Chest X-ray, AP view. Patient: 55 years old, sex F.
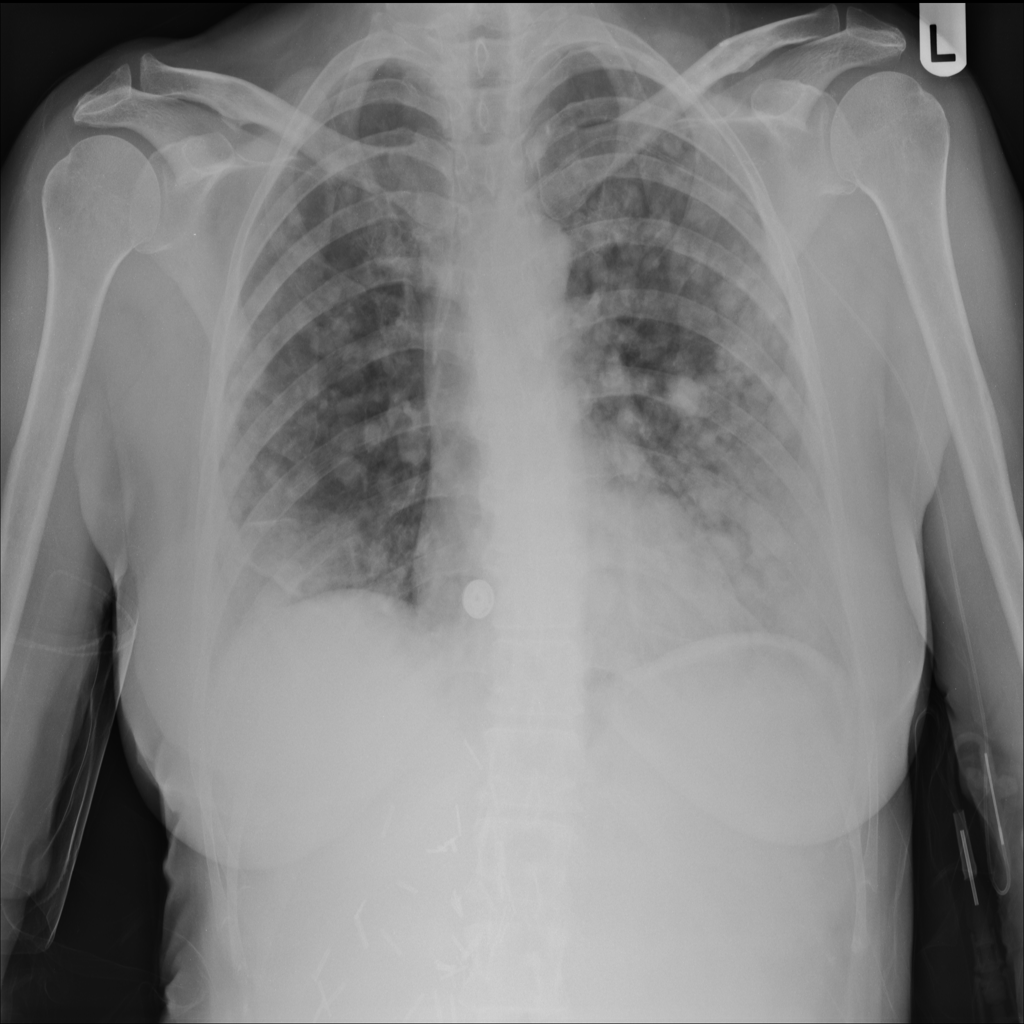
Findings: No Finding